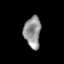
Tissue: skin
Cell type: Epithelial cells
Senescence score: 0.2764
Nuclear area (px): 509
Mean DAPI intensity: 147.65